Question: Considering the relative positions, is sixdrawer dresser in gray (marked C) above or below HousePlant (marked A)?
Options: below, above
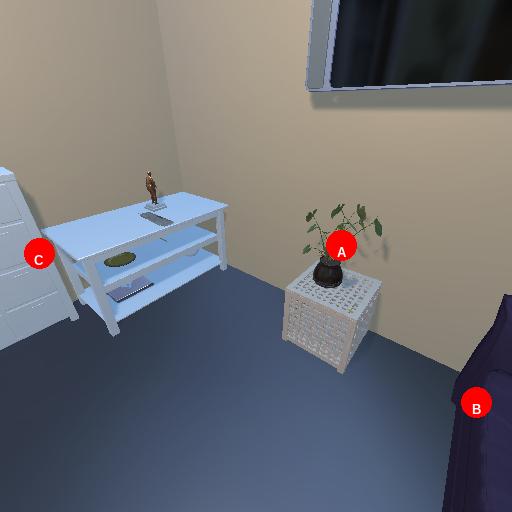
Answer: below